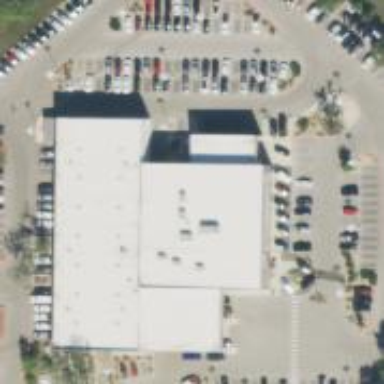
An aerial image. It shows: Building housing car shop.